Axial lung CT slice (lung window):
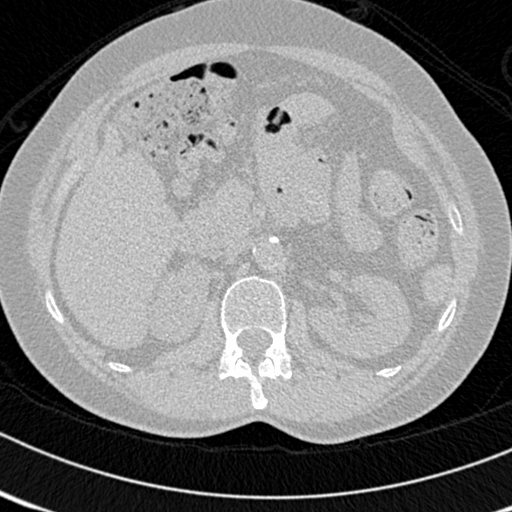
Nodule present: no